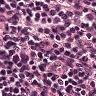
Metastatic tissue present: no